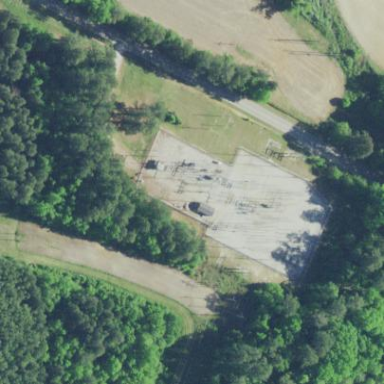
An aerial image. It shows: There is distribution substation enclosed by fence.